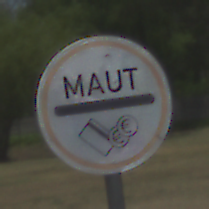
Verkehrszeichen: MautflichtigeStrecke
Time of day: Midday
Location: Outdoor (Nature)
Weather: Clear
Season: NotSpecified
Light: Natural